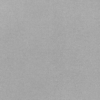
Label: dusty